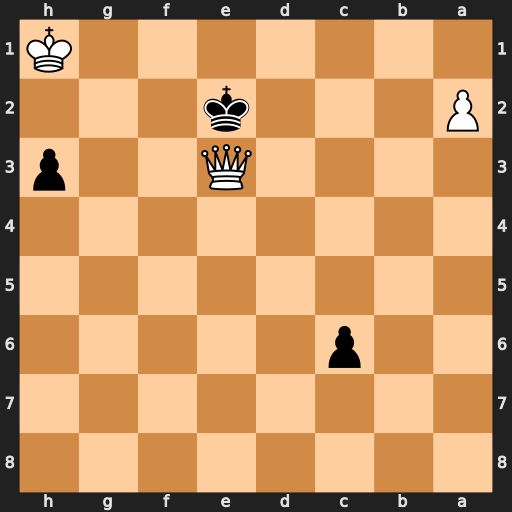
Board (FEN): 8/8/2p5/8/8/4Q2p/P3k3/7K
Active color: b
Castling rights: -
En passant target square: -
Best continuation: Kxe3 a4 Kd4